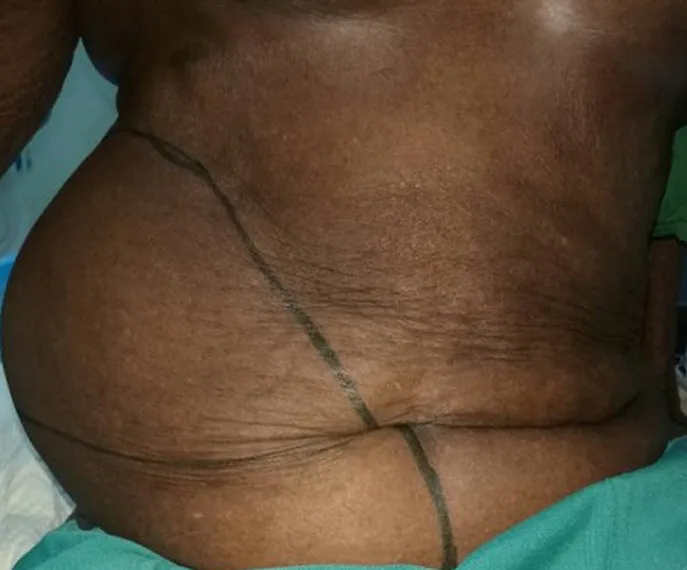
giant intraparietal inguinal hernia (front view).
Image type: medical_photograph (other_medical_photograph)